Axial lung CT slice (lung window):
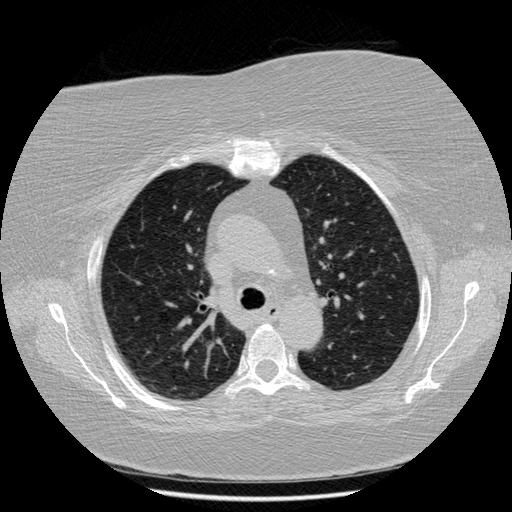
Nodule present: yes
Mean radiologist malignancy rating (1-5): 3